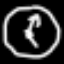
Label: clock